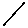
Label: line